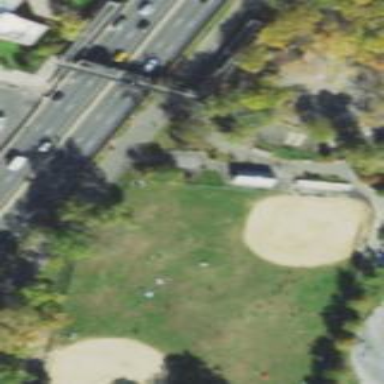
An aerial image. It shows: Softball pitch for leisure sports.